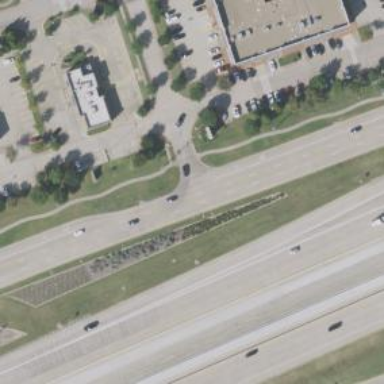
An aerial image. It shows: Secondary road with frontage road.